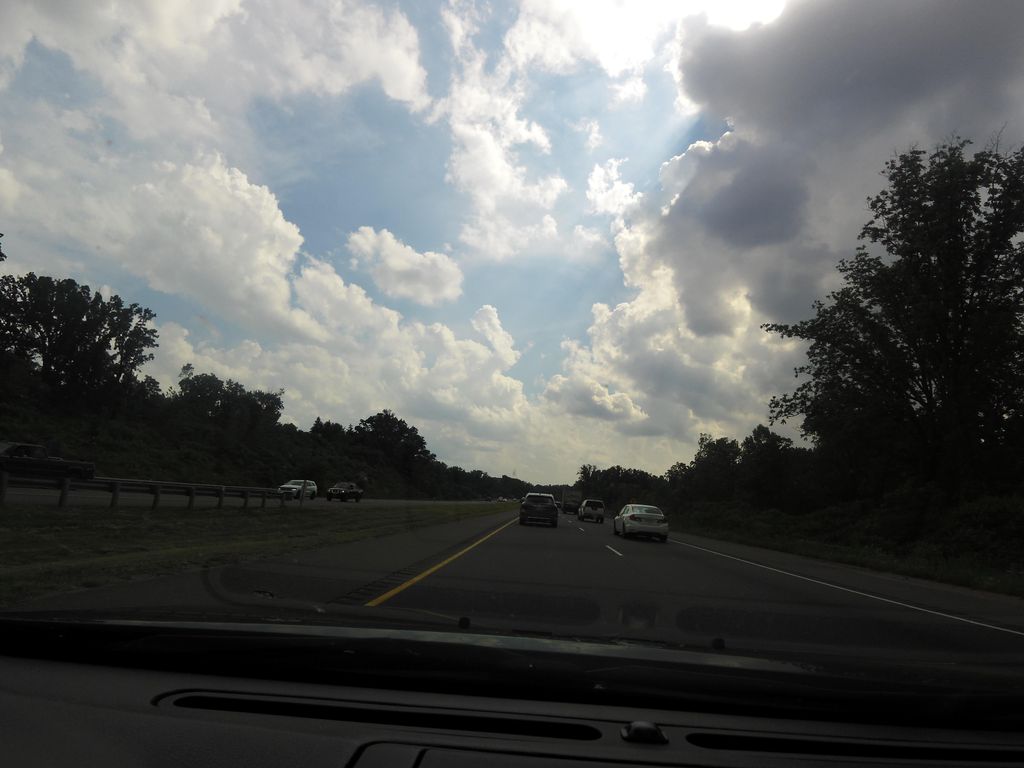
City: hamilton